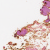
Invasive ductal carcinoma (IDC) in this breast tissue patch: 0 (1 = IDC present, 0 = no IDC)